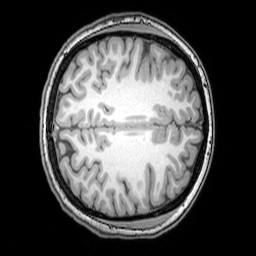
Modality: T1w
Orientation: axial
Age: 20
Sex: female
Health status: healthy
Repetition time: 0.081 s
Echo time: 0.037 s